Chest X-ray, PA view. Patient: 37 years old, sex M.
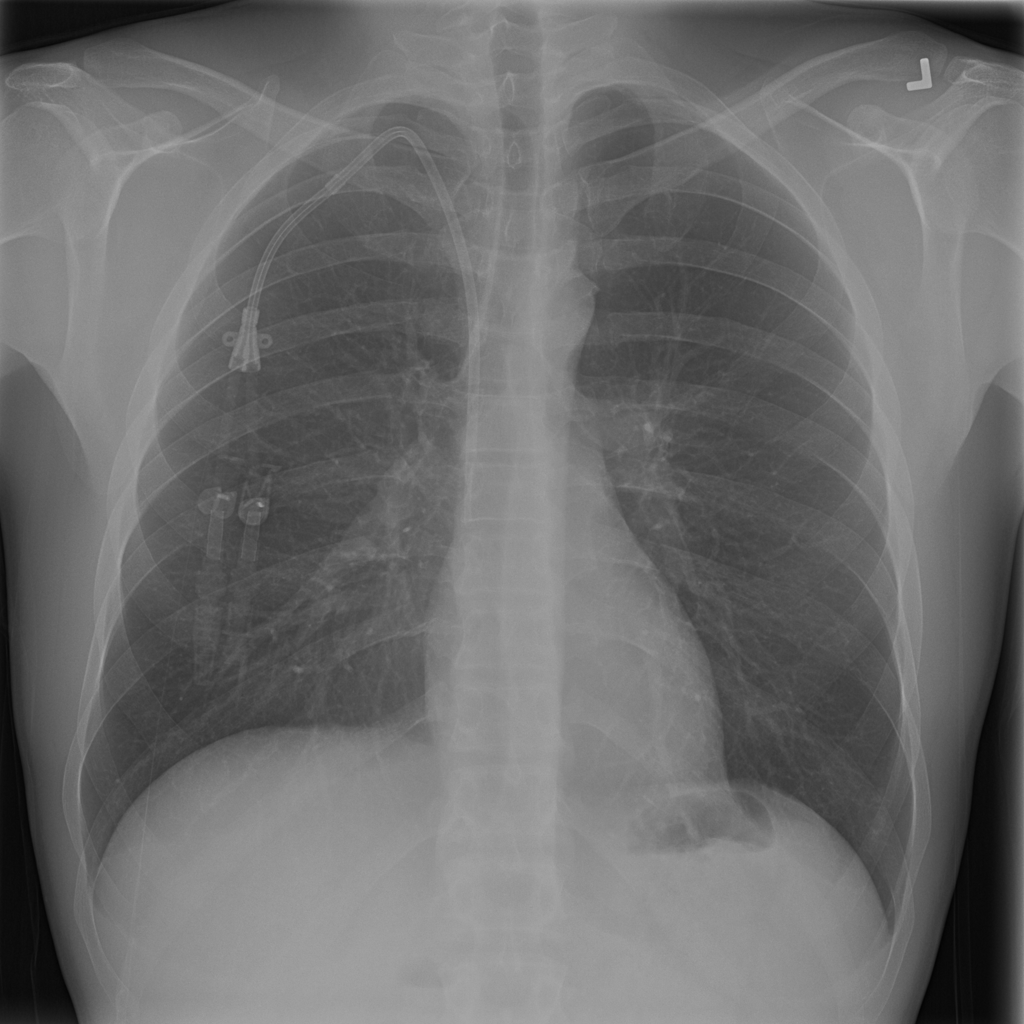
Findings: No Finding